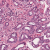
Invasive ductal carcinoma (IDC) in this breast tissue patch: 1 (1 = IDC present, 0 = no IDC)